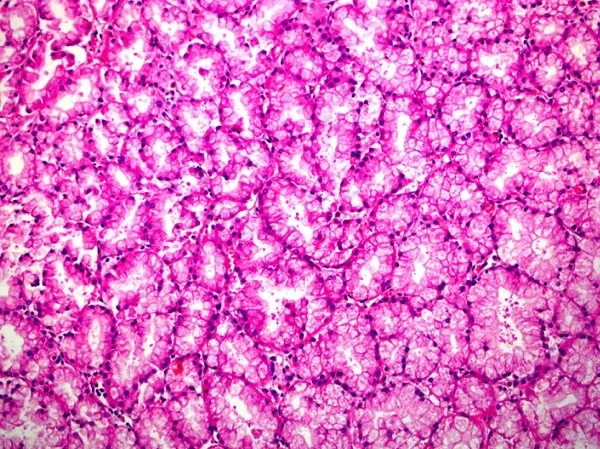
An higher-power view reveals very well differentiation of the tumoral cells towards the normal Brunner gland phenotype. There is no atypia or mitosis. The cells are monotonous, small, round and located at the bases of the cytoplasms. Magnification x 200; Hematoxylin & Eosin stain.
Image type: pathology (h&e)